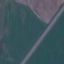
Land use / land cover: Highway